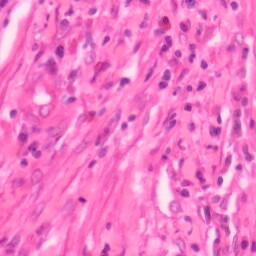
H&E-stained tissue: Colon